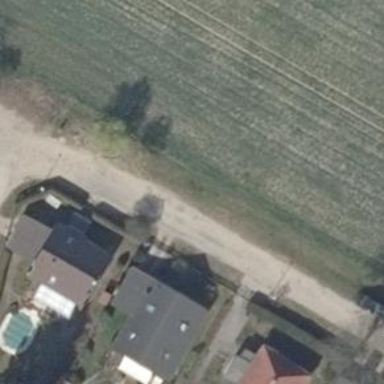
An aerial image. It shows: Residential road.